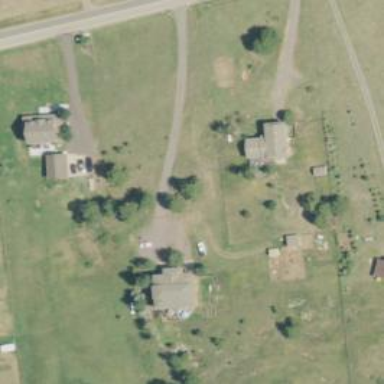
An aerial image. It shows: Driveway.